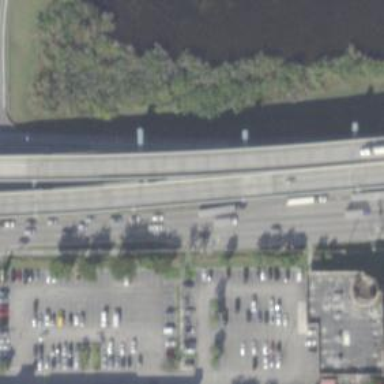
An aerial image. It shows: Secondary road bridge with expressway passing through.